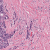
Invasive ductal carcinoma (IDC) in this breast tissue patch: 1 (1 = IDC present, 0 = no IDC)